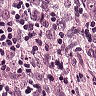
Metastatic tissue present: yes